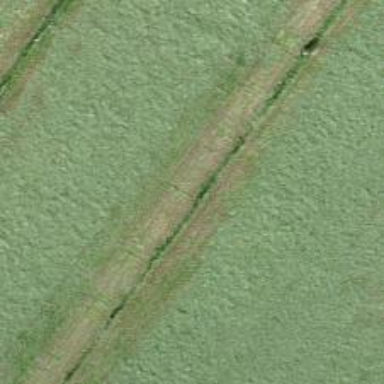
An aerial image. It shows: Grass track road with grade 5 tracktype.